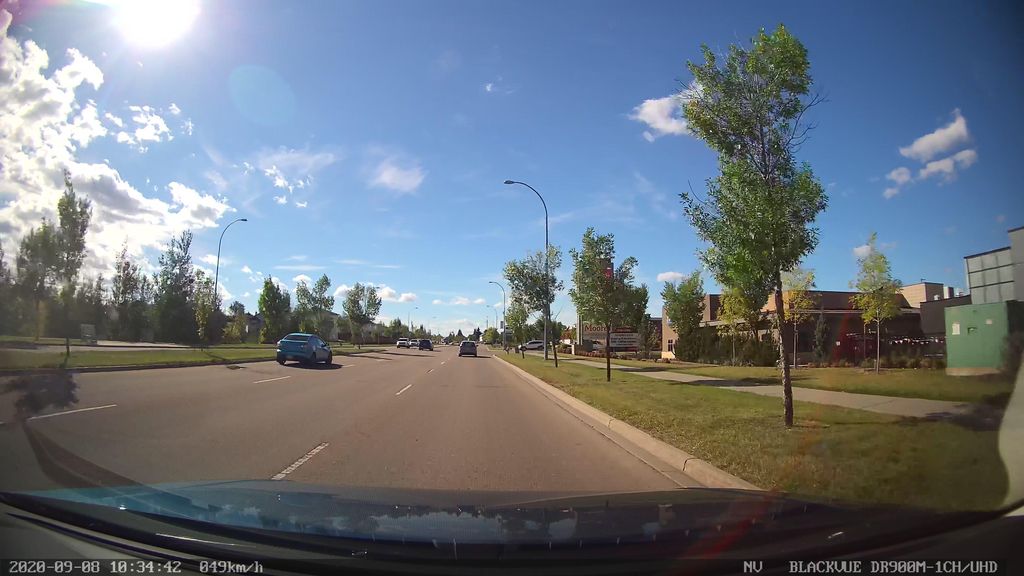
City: edmonton